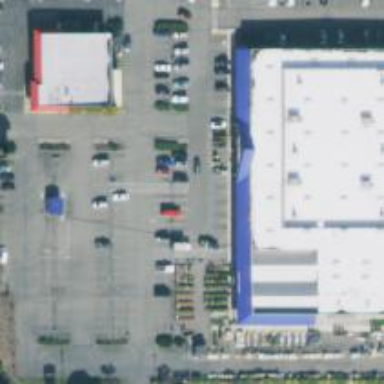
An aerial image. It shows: Parking space is available.